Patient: sex F, age 69
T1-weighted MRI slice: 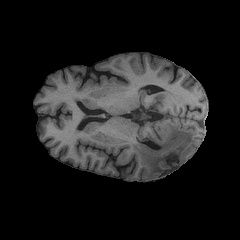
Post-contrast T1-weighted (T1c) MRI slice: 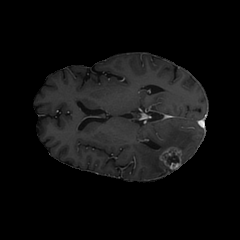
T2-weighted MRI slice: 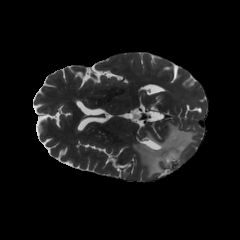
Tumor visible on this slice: yes
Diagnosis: Glioblastoma, IDH-wildtype
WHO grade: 4